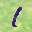
Label: 1